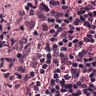
Metastatic tissue present: no